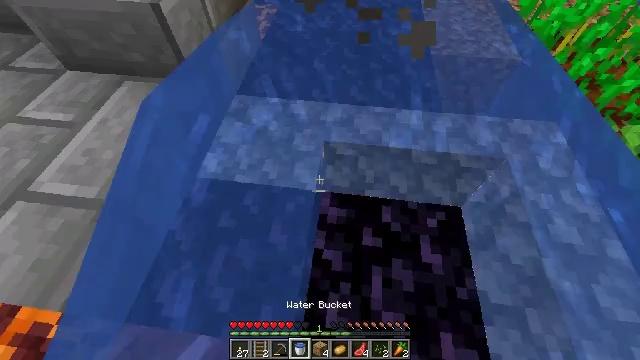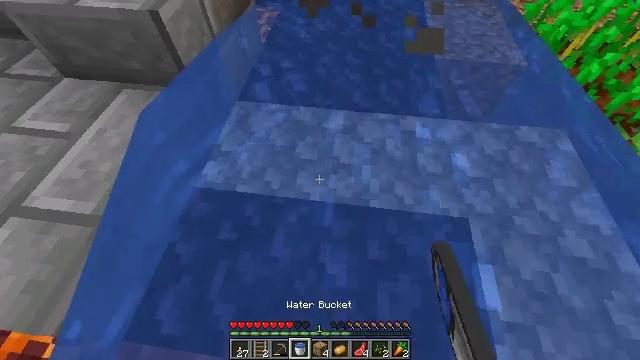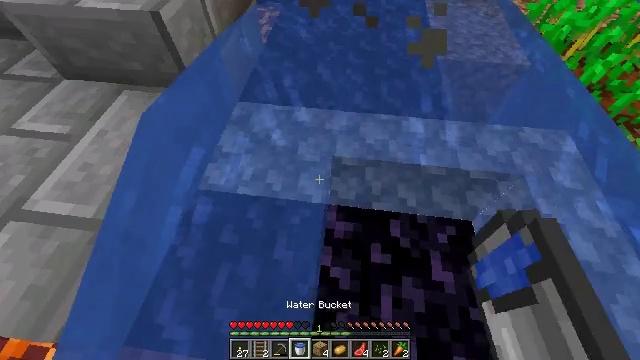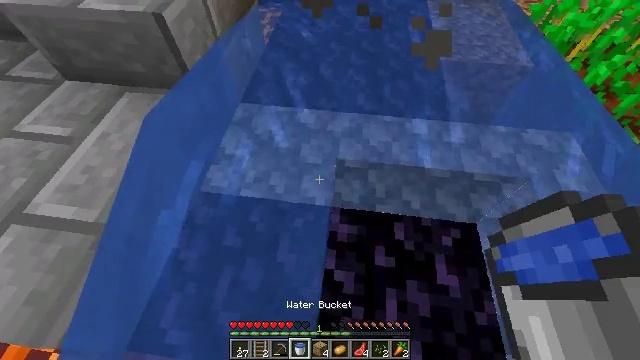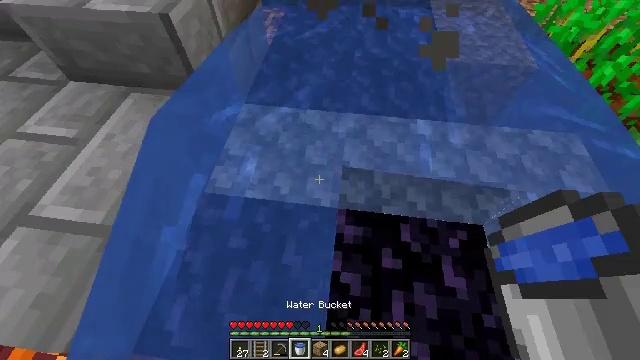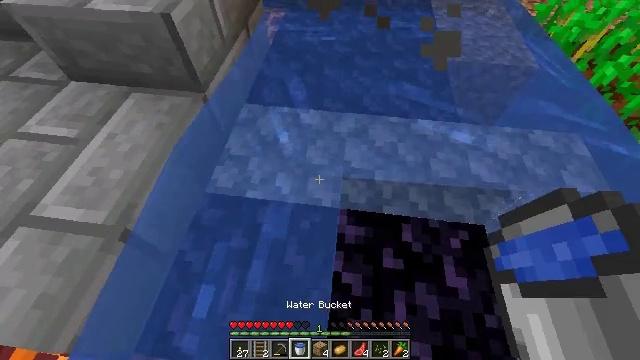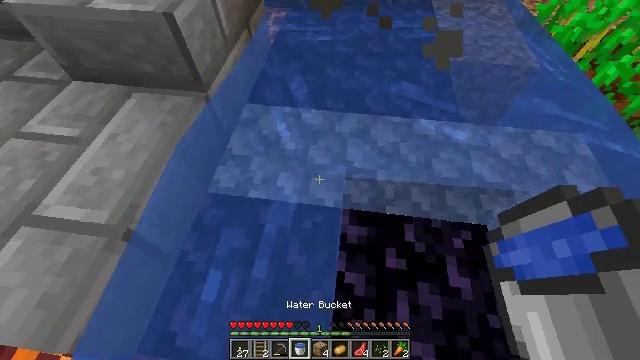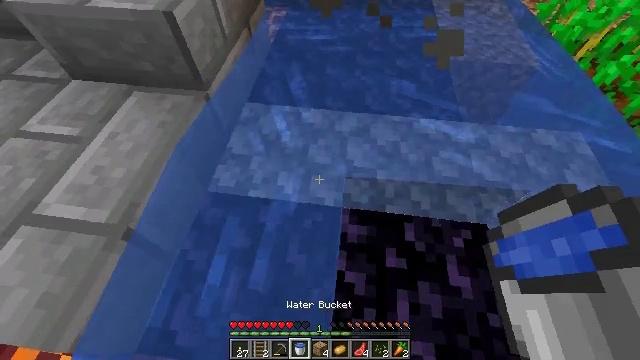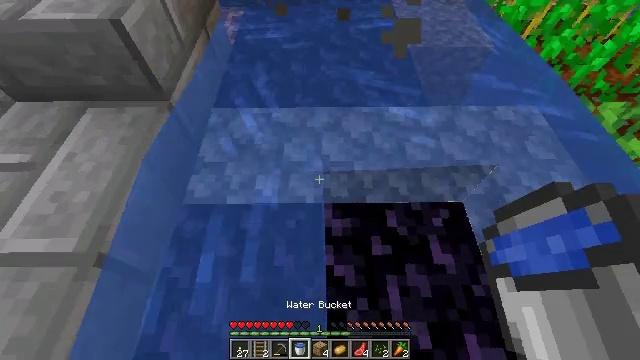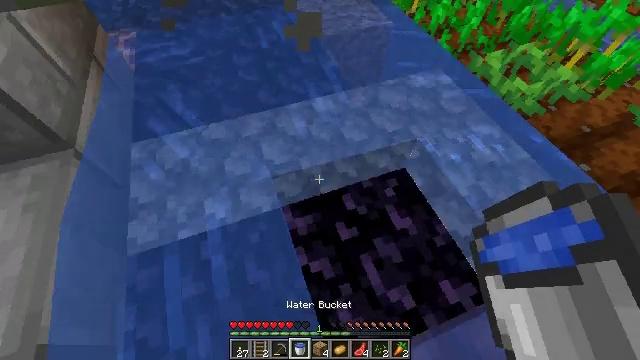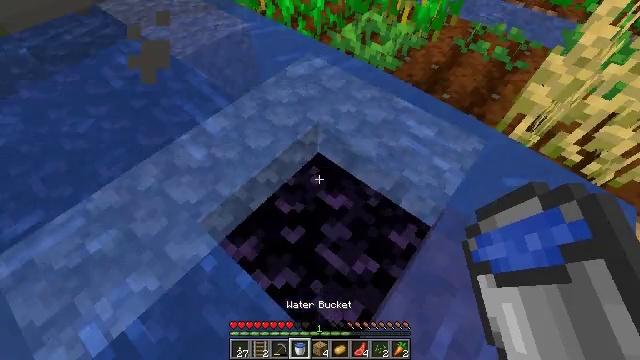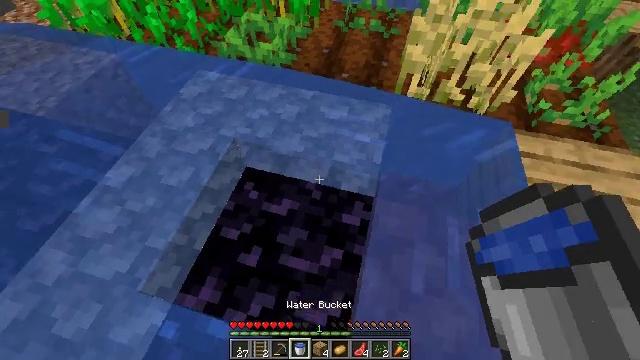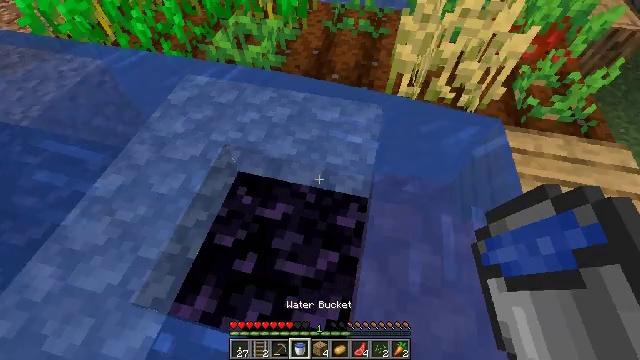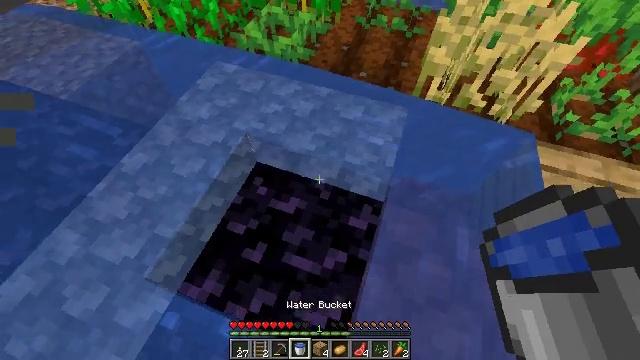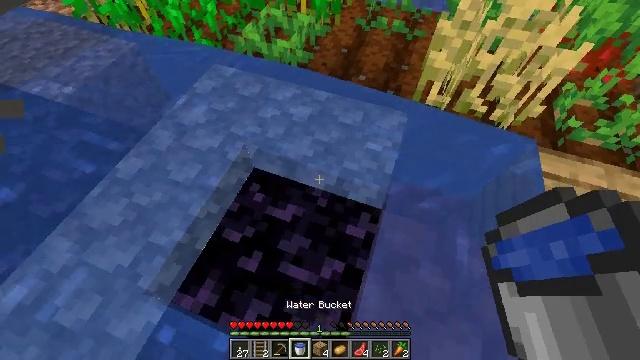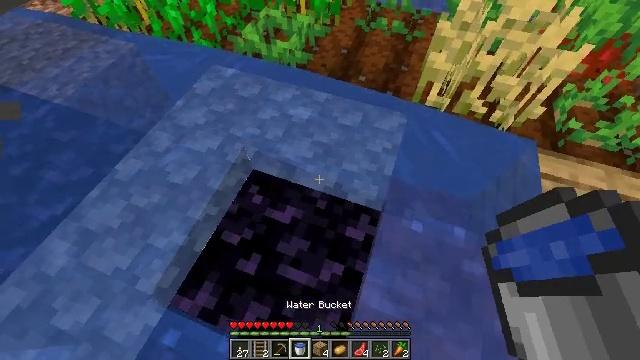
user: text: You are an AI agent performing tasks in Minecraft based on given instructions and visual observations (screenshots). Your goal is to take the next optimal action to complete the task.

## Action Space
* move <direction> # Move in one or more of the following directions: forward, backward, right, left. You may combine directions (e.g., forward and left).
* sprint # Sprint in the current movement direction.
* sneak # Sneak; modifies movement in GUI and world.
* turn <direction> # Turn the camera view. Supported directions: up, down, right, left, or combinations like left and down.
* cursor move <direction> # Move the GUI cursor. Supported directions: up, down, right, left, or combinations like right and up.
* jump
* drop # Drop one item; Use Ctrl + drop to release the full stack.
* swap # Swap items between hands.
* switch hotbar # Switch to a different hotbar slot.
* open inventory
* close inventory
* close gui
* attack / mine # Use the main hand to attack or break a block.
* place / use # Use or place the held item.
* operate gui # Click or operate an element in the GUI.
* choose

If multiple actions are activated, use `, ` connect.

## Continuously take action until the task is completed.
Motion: motion action
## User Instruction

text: Break the cracked stone bricks for materials.
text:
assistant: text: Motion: no_op
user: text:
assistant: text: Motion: no_op
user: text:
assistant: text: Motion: no_op
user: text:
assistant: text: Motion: no_op
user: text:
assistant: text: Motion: no_op
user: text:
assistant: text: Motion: no_op
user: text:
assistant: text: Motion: no_op
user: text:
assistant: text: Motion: turn right
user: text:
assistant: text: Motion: turn right
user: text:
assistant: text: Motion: turn right
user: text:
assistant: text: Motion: turn right
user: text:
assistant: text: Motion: turn right
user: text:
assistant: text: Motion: turn left and down
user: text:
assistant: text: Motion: no_op
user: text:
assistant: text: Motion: no_op
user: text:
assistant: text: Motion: no_op
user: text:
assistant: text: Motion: move forward
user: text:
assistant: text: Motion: move forward
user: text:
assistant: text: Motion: move forward
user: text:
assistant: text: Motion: move forward
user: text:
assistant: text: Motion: move forward, turn left
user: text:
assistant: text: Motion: move forward
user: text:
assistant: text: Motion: move forward, turn left and up
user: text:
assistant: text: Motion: move forward, turn left and up
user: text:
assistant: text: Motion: turn left and up
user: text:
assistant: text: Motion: turn left
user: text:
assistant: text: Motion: turn left and down
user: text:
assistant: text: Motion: turn left and down
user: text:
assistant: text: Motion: turn left
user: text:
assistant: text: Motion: turn left